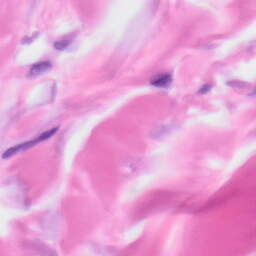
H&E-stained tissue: Skin